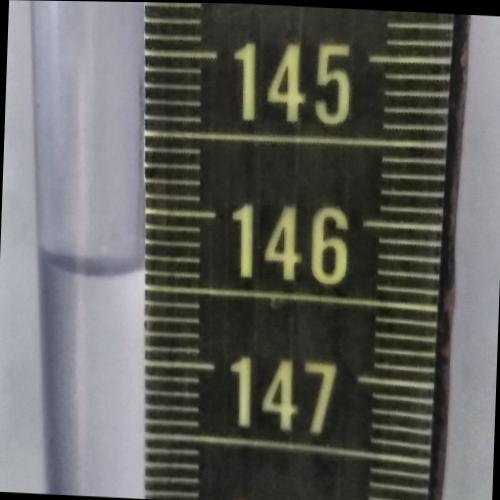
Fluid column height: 146.4 cm